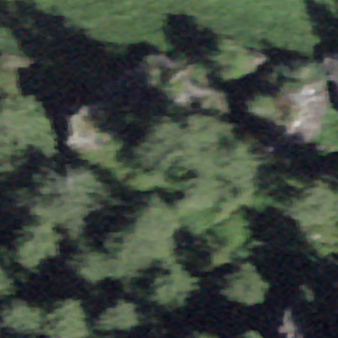
Label: bouldering_area